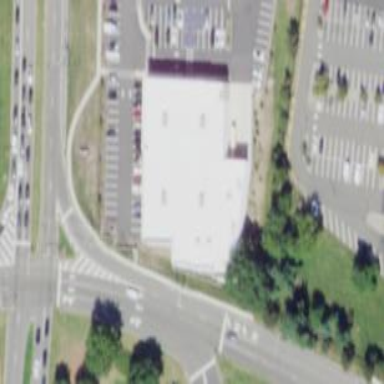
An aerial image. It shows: Building.